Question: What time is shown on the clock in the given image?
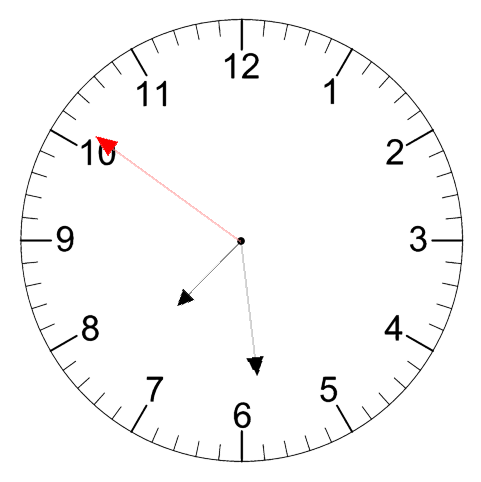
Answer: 07:28:51